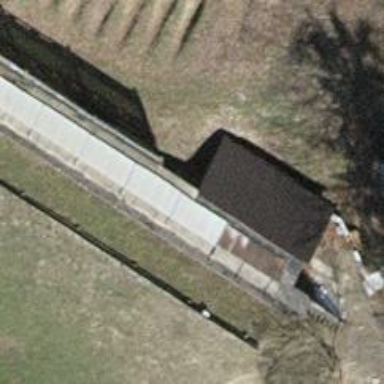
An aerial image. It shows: Retaining wall.